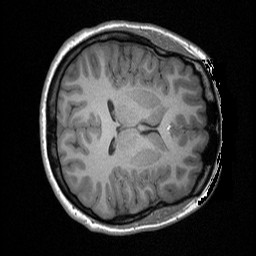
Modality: T1w
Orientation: axial
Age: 19
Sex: female
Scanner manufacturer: siemens
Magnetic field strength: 3 T
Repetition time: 1.64 s
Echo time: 0.00234 s